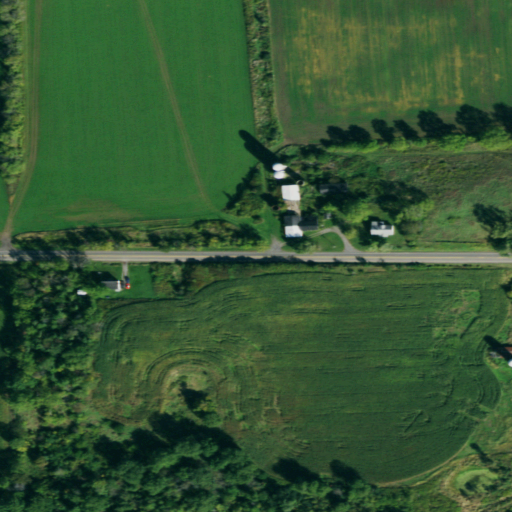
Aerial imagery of mountain in New York named Nichols Hill containing cultivated crops, pasture, deciduous forest, open development, low intensity development, and medium intensity development